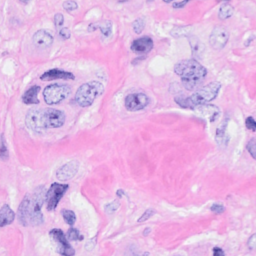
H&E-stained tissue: Breast